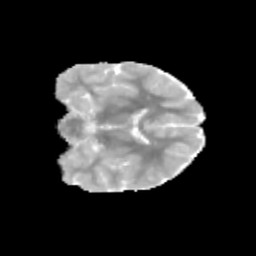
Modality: MD
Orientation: coronal
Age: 9
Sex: male
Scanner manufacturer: siemens
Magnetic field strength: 3 T
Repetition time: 3.8 s
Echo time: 0.07 s